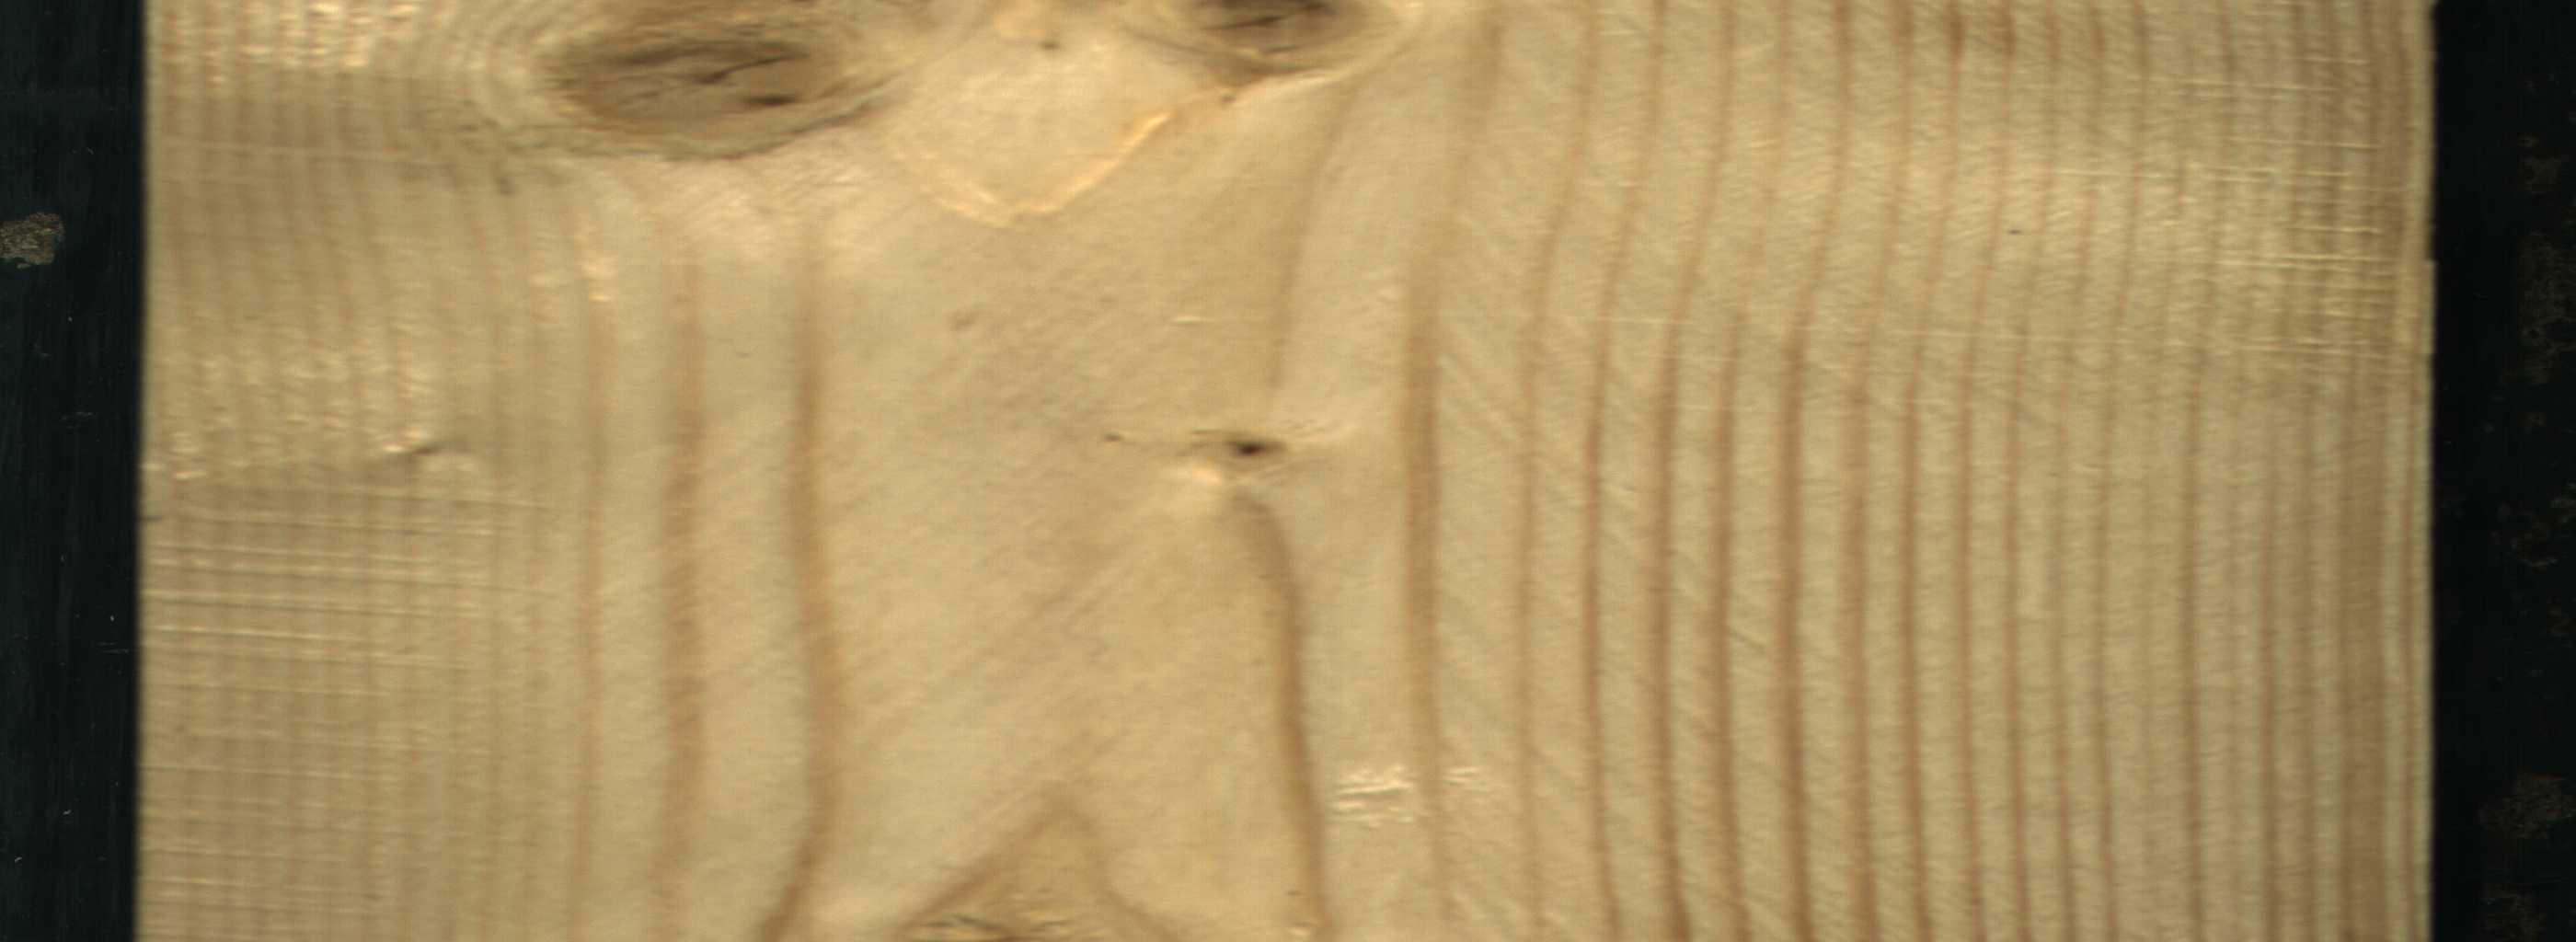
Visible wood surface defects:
knot_with_crack
knot_with_crack
Live_Knot